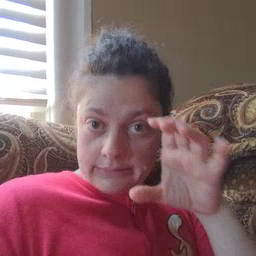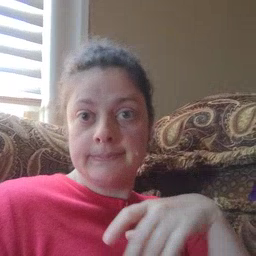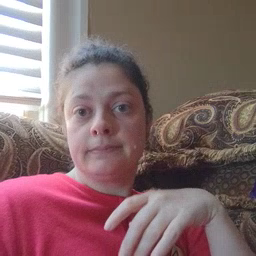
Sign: listen